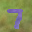
Label: 7